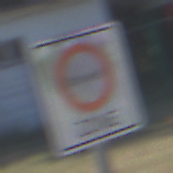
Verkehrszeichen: BeginnUmweltzone
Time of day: MorningAfternoon
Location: Outdoor (Suburban)
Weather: PartlyCloudy
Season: NotSpecified
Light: Natural